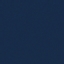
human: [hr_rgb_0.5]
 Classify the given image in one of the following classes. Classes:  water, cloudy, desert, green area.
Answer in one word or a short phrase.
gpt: water